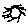
Label: sun